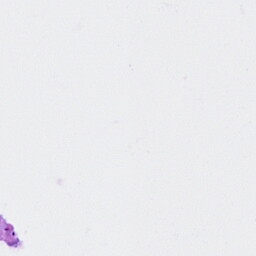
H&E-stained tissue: Ovarian